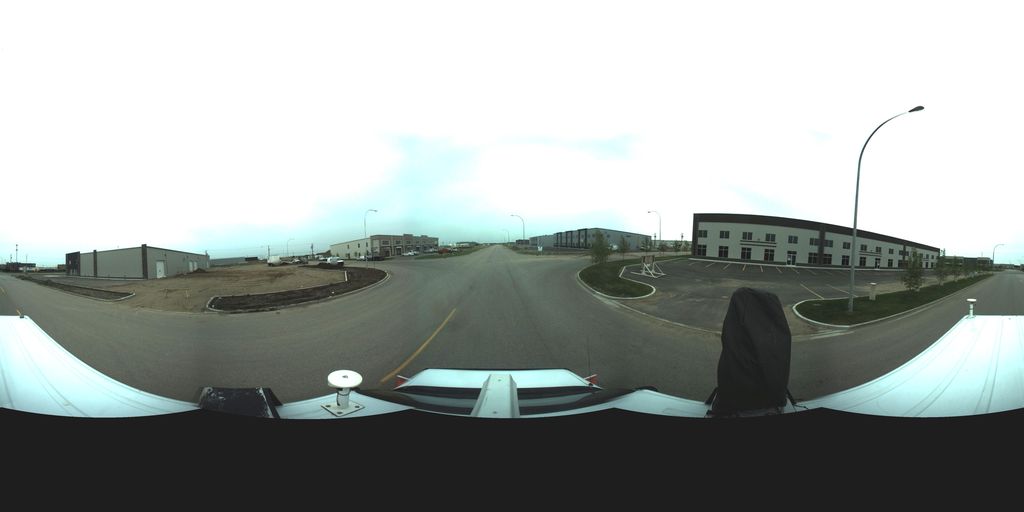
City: saskatoon